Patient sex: M
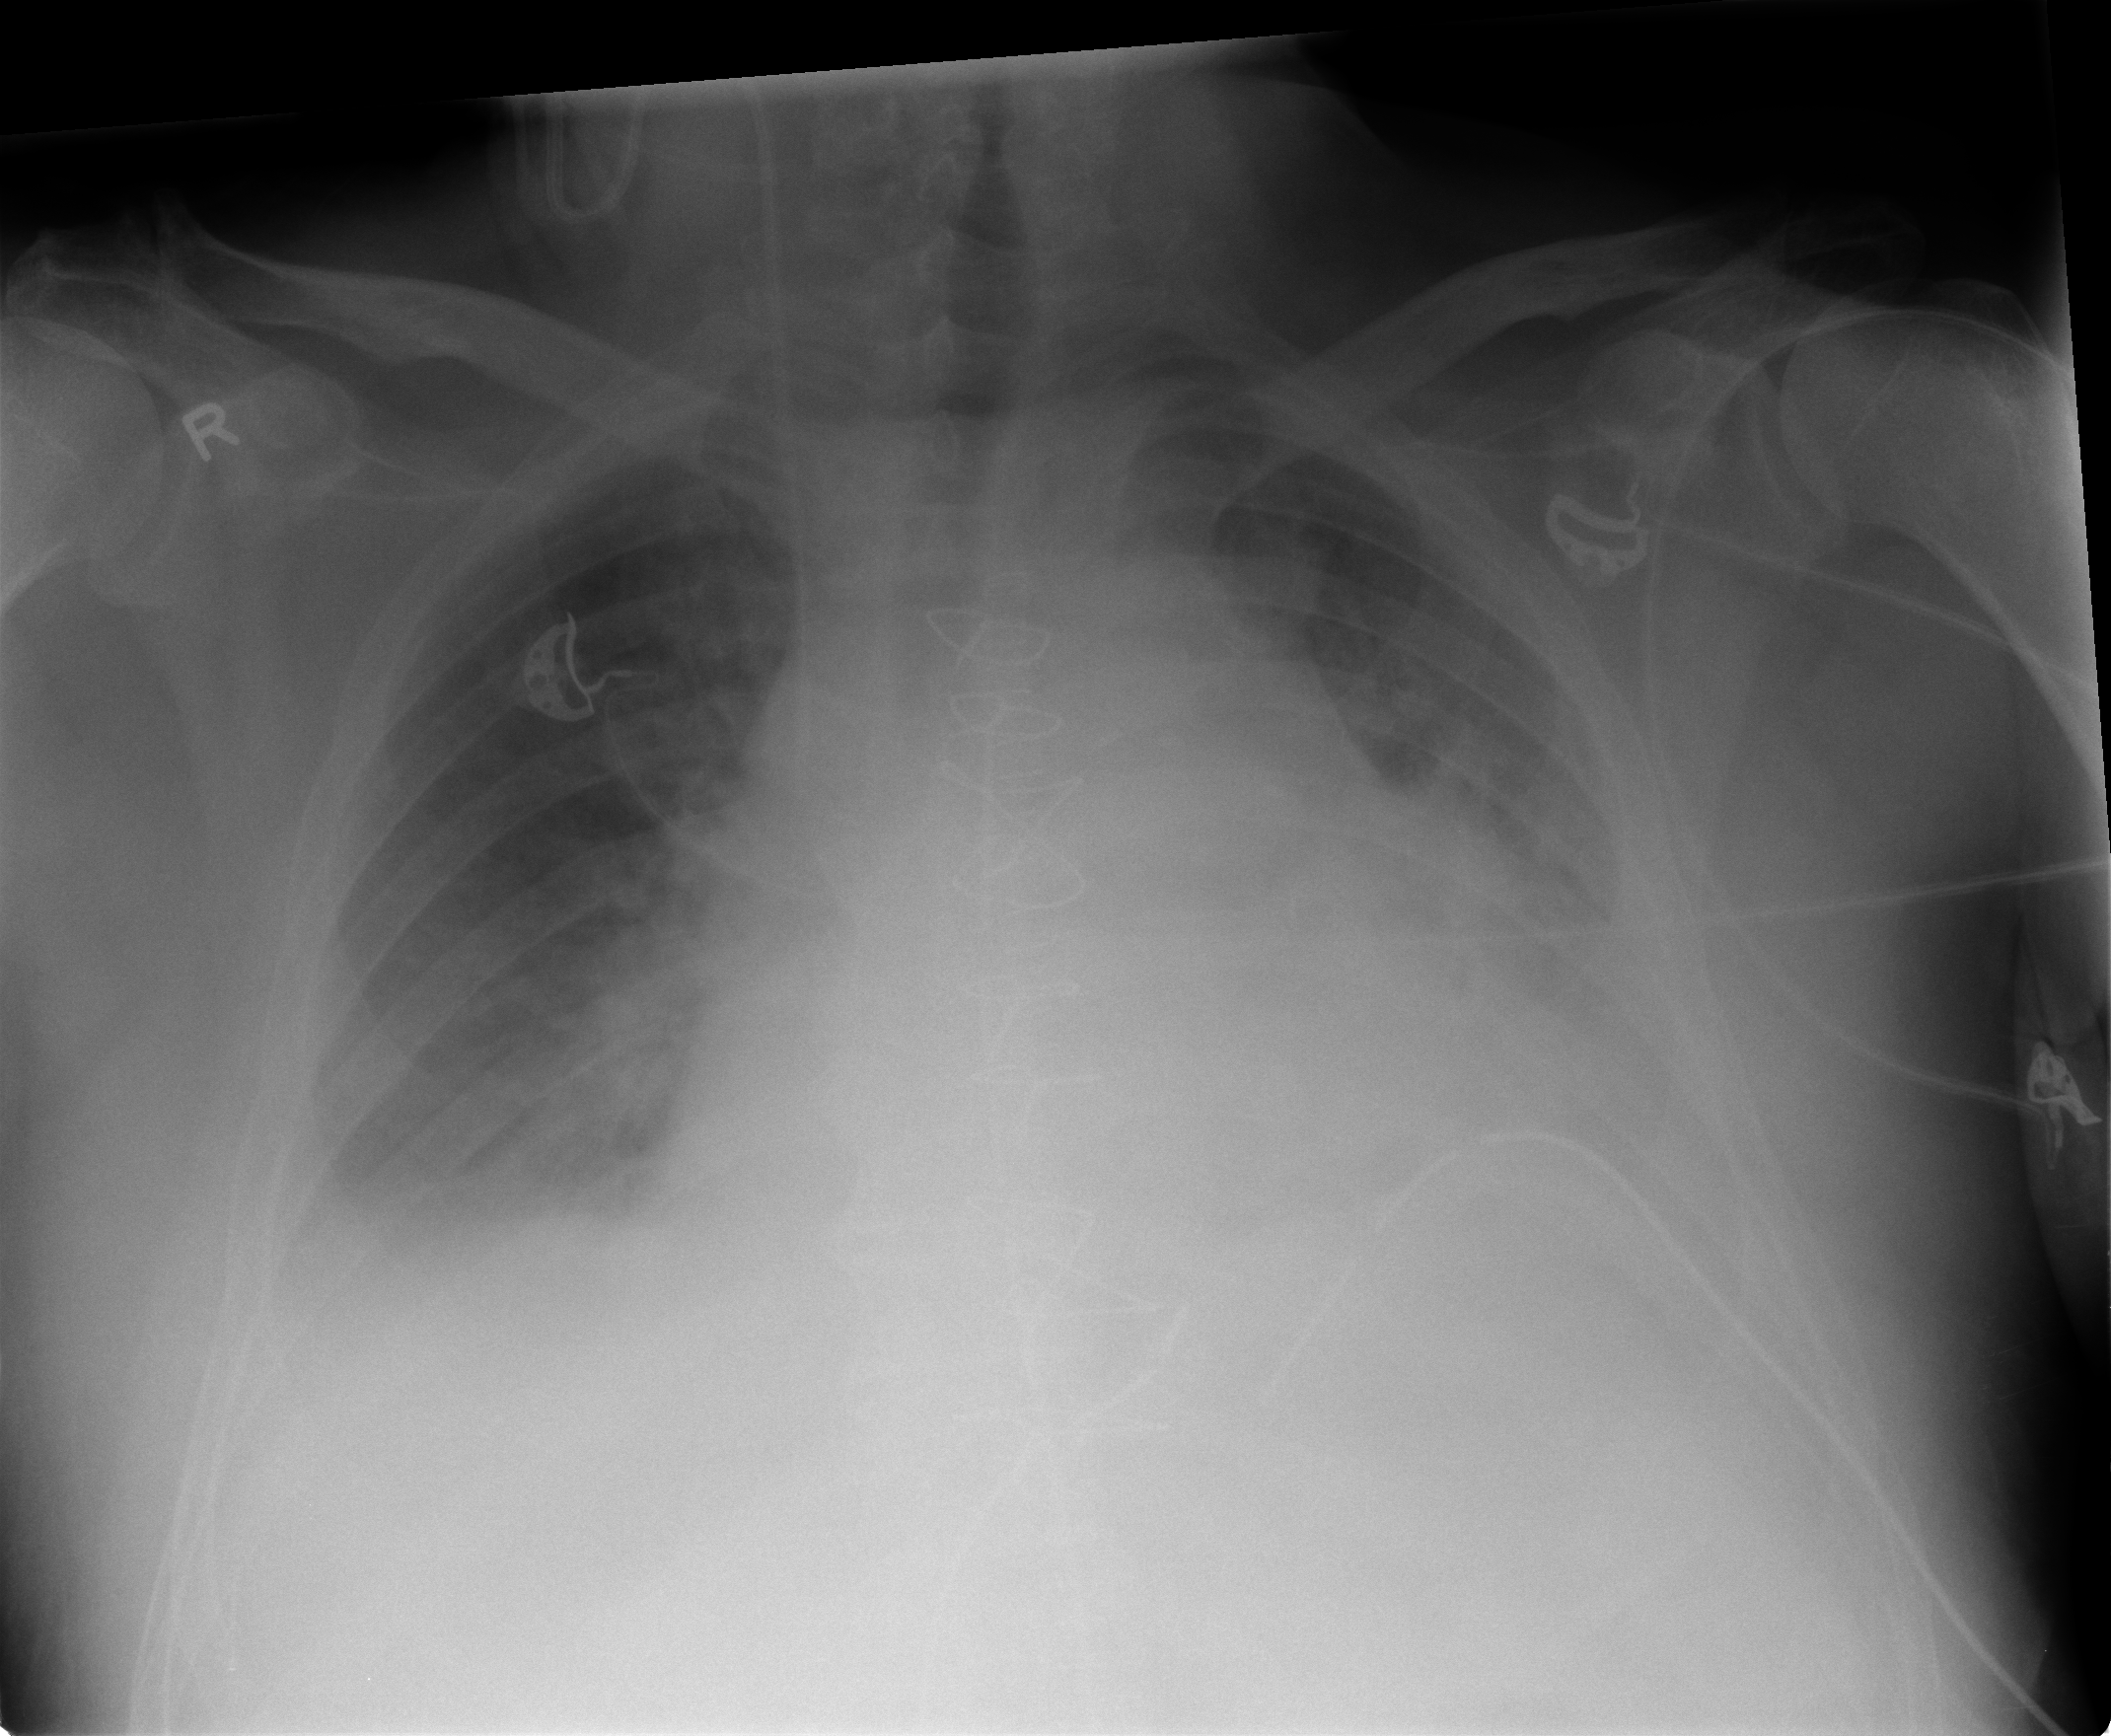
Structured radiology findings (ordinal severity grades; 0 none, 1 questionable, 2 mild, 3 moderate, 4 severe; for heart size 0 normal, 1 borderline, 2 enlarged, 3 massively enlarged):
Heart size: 3
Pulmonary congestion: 2
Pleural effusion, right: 2
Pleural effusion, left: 3
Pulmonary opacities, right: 0
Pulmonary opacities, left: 0
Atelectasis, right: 2
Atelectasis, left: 2